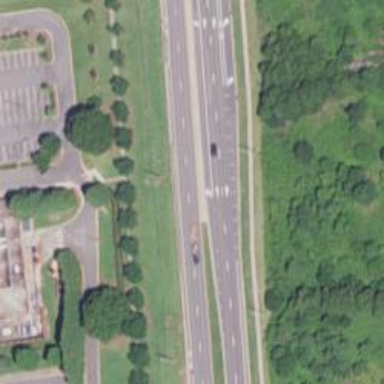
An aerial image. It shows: Primary highway.